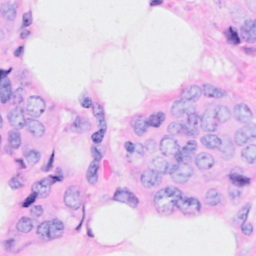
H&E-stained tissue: Breast